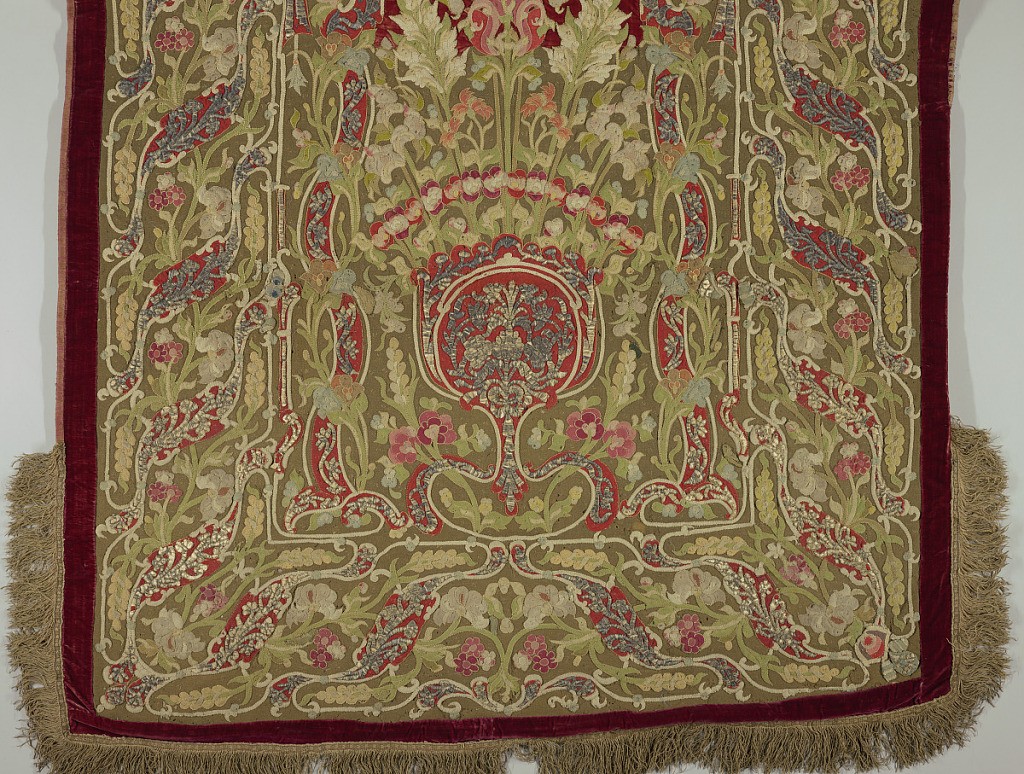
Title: Panel
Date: early 19th century
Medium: wool, silk, metallic thread Technique: appliqué
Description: Panel of green flannel with applique of colored flannels, edged with silk and embroidered in metal thread. Design has three borders and within, a niche of red velvet with surrounding area ornamented with floral forms, as are the borders. Below the niche is a vase of flowers. Narrow band of dark red velvet on four sides and gold fringe on top and bottom.